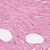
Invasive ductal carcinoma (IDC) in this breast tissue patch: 0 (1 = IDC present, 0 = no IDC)